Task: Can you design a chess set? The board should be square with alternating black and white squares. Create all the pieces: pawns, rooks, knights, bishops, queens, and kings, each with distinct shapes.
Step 2704:
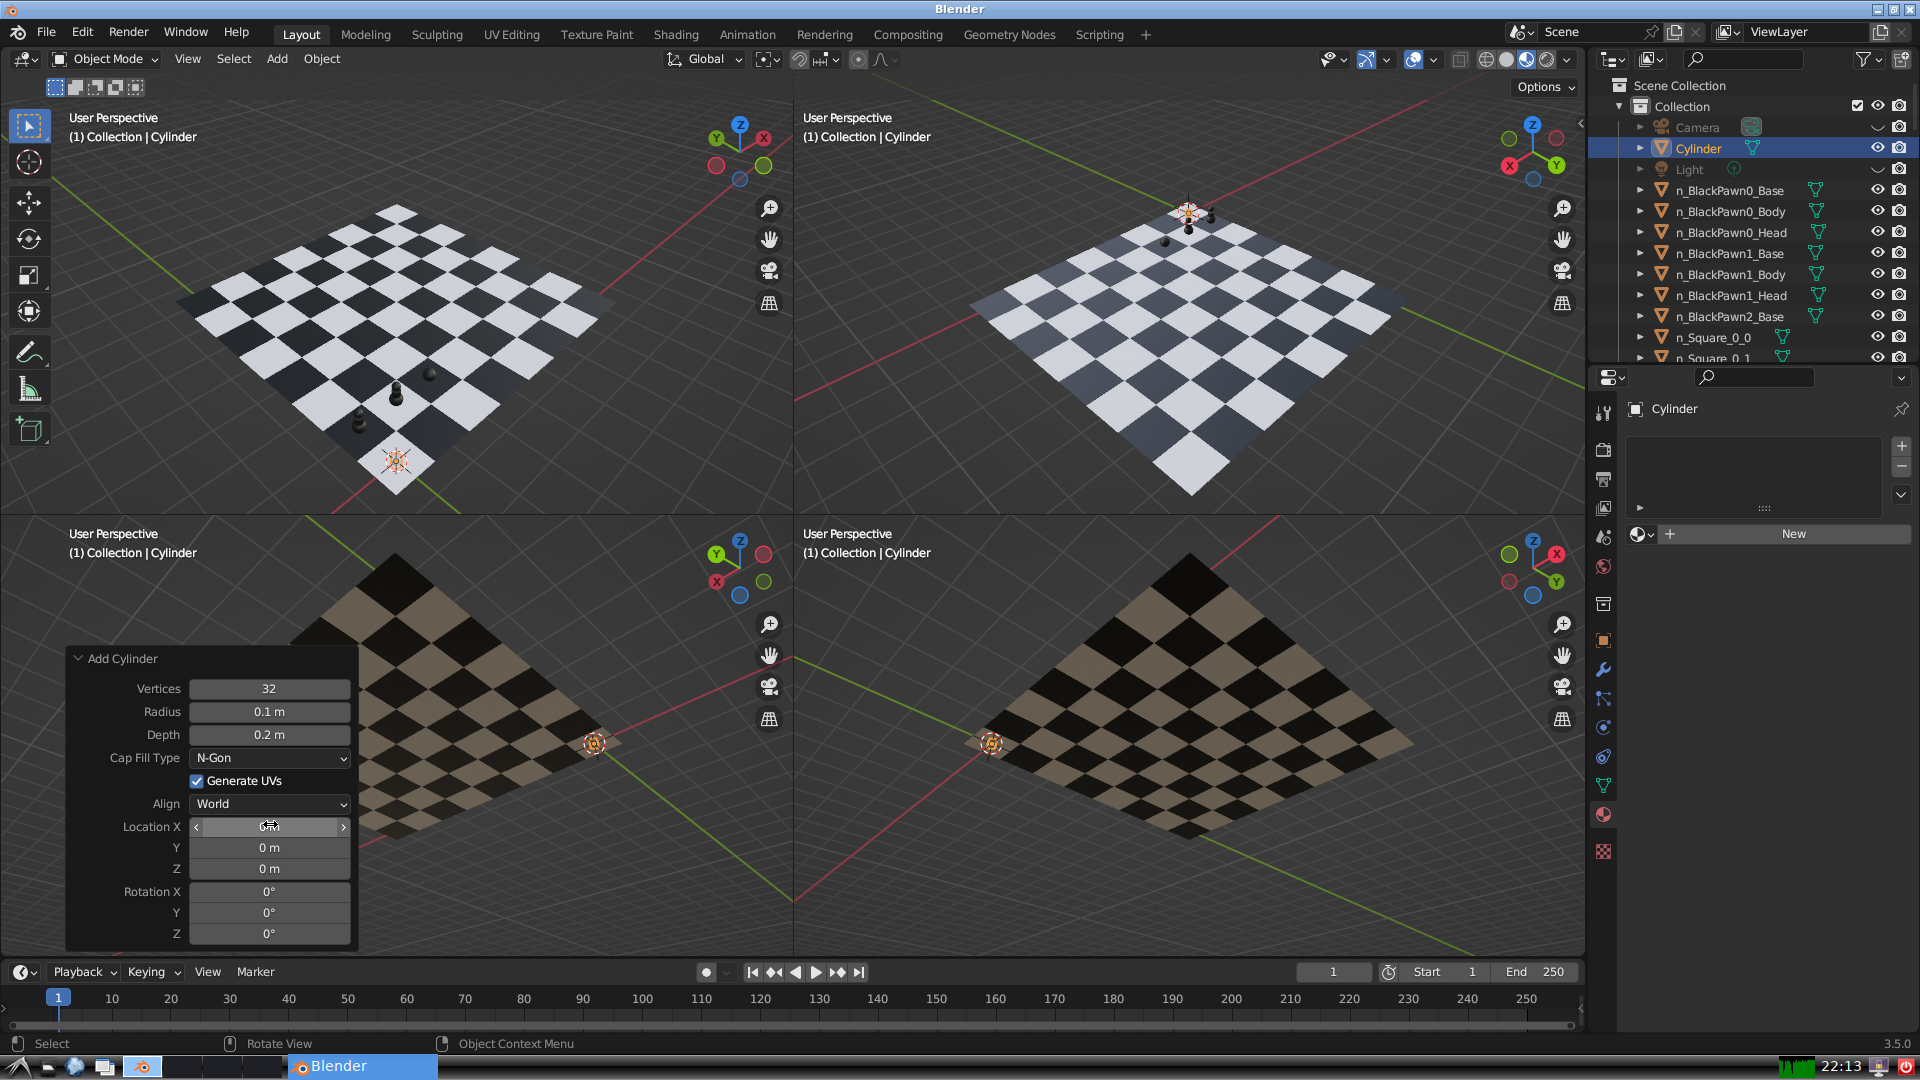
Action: click: no